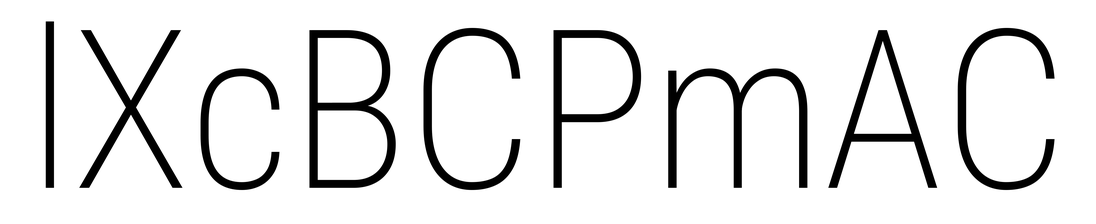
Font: Roboto_Condensed_ExtraLight